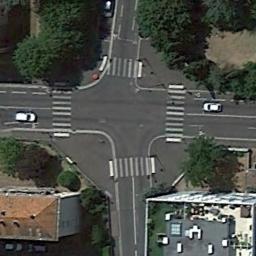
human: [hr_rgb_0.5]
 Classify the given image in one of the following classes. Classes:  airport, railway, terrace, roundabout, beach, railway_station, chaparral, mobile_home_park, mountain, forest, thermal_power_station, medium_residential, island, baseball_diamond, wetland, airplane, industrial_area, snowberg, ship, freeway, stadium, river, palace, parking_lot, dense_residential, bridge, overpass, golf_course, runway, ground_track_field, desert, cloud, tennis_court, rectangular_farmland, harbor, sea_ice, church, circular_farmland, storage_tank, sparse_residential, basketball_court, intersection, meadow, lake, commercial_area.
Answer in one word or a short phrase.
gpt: intersection